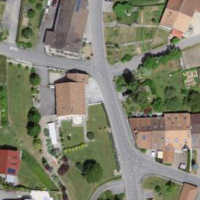
EUNIS habitat code: 54
Species observed at this site:
Salvia pratensis
Anthoxanthum odoratum